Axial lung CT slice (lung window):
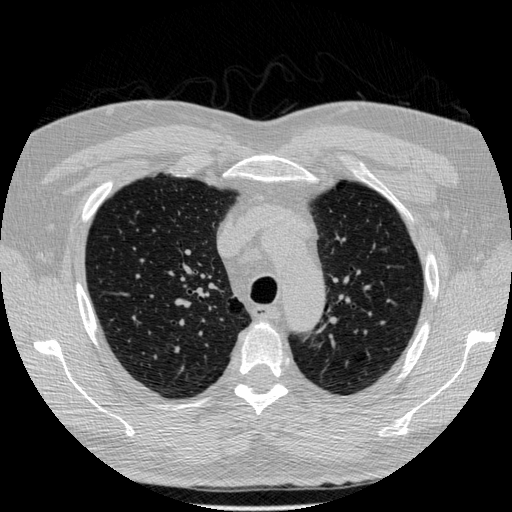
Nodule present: no